高三 · 度量几何学
如图阴影部分是由曲线 $y=\frac{1}{x}, y^{2}=x$ 与直线 $x=2, y=0$ 围成, 则其面积为 \$ \qquad \$

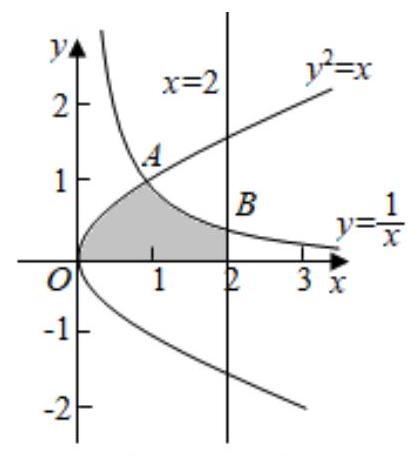
答案: 

$$
\frac{2}{3}+\ln 2
$$
解析: 答案:

$$
\frac{2}{3}+\ln 2
$$

【解析】 由题意可知, 面积为:

$$
\int_{0}^{1} \sqrt{x} d x+\int_{1}^{2} \frac{1}{x} d x=\left.\left(\frac{2}{3} x \frac{3}{2}\right)\right|_{0} ^{1}+\left.(\ln x)\right|_{1} ^{2}=\frac{2}{3}+\ln 2
$$

【分析】本题可以先将曲线 $y=\frac{1}{x}, y^{2}=x$ 与直线 $x=2, \quad y=0$ 所围成图形画出, 再将其分为两部分分别计算出面积.